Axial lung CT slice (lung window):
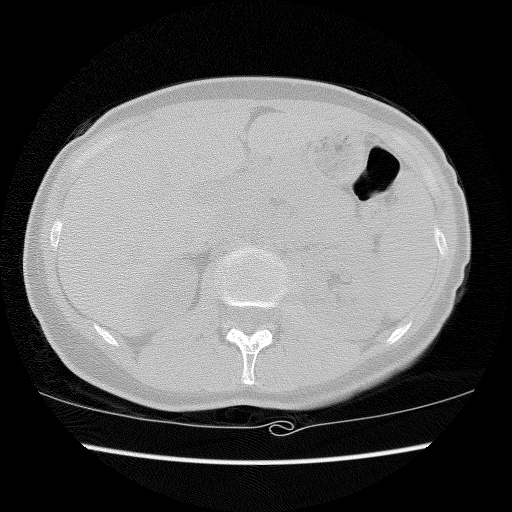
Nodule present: no